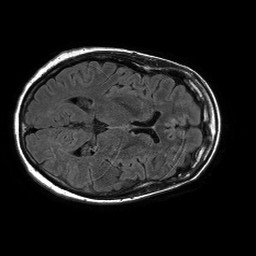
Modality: FLAIR
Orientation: axial
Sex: female
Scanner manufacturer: philips
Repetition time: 11 s
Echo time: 0.125 s